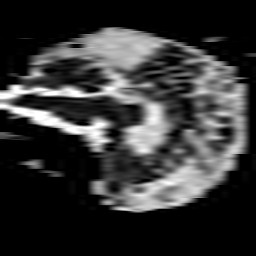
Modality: ADC
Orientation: sagittal
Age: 65
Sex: female
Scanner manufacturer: philips
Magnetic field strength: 3 T
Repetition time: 4.666 s
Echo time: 0.07675 s